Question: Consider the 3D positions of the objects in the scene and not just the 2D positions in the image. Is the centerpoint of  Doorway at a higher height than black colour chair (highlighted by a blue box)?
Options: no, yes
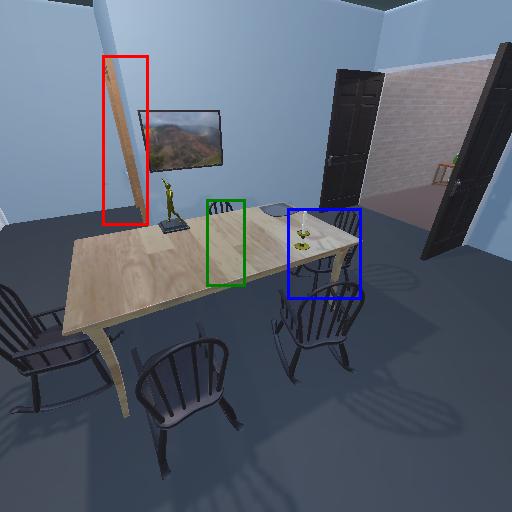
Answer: no